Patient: sex F, age 54
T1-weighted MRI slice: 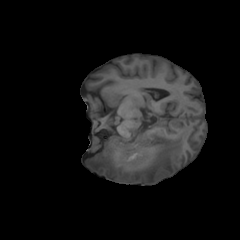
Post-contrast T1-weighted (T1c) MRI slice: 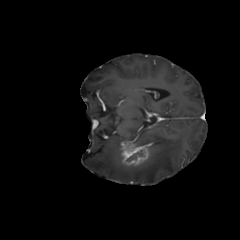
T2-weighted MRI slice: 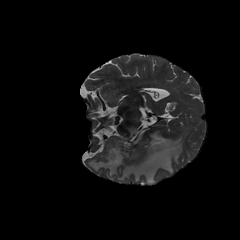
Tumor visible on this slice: yes
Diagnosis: Glioblastoma, IDH-wildtype
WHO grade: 4